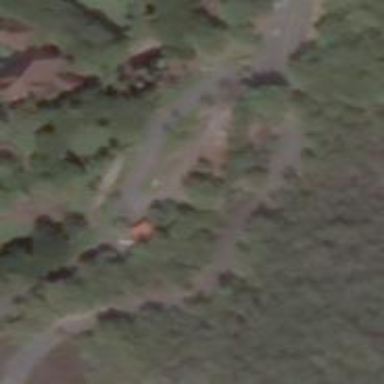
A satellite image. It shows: Driveway.